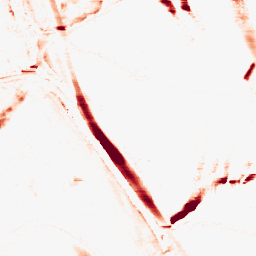
Category: morphological
Decomposition family: morphological_rect
Decomposition parameters: operation: opening
width: 20
height: 3
Upsampling method: bspline
Upsampling parameters: scale: 8
Upsampling scale: 8